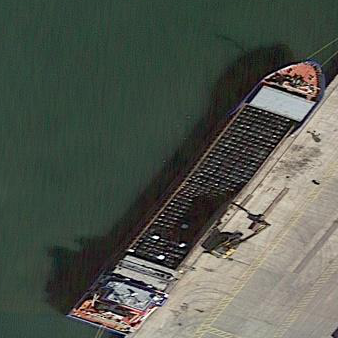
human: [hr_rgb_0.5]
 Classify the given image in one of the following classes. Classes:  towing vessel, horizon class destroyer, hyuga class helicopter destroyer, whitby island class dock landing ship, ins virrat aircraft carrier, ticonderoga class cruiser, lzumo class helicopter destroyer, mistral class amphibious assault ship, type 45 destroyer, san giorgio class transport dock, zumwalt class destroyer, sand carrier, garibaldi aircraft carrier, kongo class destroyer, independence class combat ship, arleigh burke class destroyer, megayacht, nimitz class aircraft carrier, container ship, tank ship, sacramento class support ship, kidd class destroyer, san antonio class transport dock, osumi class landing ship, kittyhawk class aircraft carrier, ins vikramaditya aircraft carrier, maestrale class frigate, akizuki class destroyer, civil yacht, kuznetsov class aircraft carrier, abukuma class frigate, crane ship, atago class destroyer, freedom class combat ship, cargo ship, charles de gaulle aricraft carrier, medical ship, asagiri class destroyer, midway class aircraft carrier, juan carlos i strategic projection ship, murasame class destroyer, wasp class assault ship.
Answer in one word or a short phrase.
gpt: Cargo ship